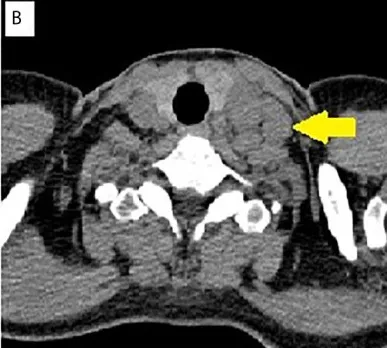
Image of pelvic tumor and metastasis. (B) Supraclavicular lymph nodes.
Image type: radiology (ct)